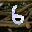
Label: 6